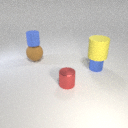
small blue rubber cylinder above large brown rubber sphere